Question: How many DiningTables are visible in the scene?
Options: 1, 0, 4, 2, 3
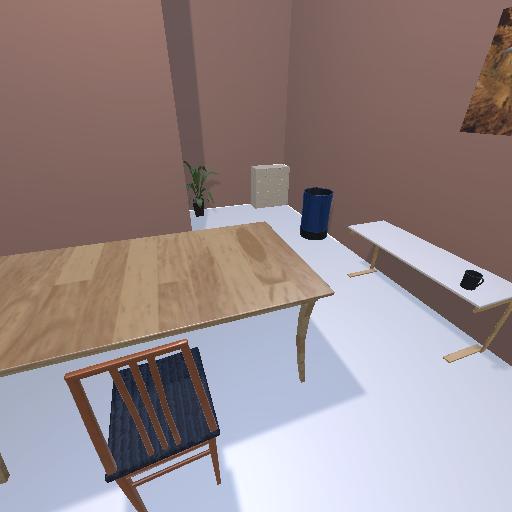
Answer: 1